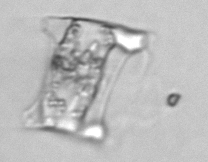
Label: Eucampia